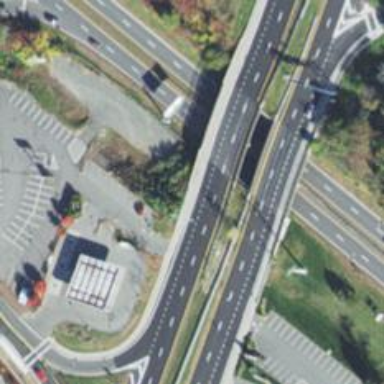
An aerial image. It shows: Bridge over trunk highway expressway.